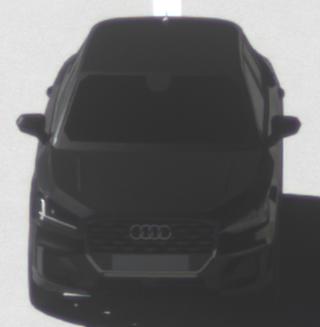
Make: Audi
Model: Q2
Model produced from: 2016
Model produced until: 2020
Doors: 5
Color: black
Road condition: dry road
Daytime: morning or afternoon
Contrast: high contrast